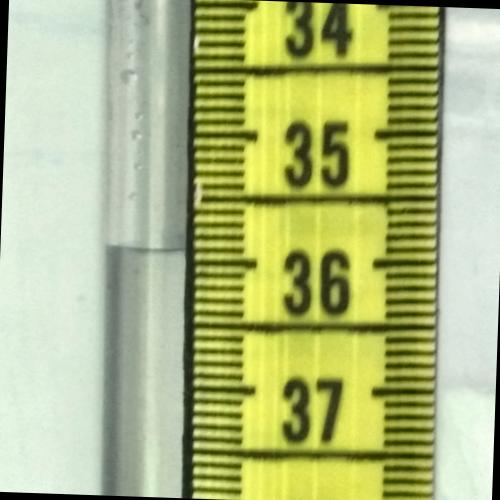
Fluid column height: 35.9 cm